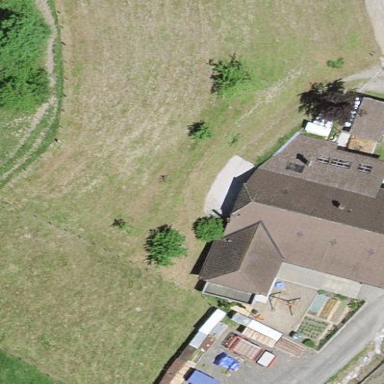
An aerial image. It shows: Farm building.